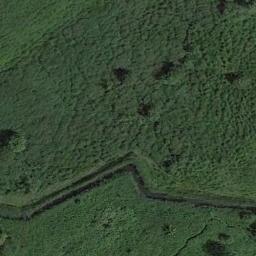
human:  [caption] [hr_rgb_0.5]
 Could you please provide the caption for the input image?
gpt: The meadow is dense but uneven .

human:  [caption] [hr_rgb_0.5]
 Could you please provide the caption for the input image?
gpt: This meadow has some thriving trees and dense grasses of different height and a channel goes through the meadow .

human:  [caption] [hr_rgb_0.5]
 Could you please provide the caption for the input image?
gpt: There is a straight path in the grass .

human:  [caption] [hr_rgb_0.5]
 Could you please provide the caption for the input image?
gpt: A large lush green meadow covered with green grass with a winding path and many green trees .

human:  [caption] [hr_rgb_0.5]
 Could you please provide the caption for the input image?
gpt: There are some green trees and a path on the dense meadow .